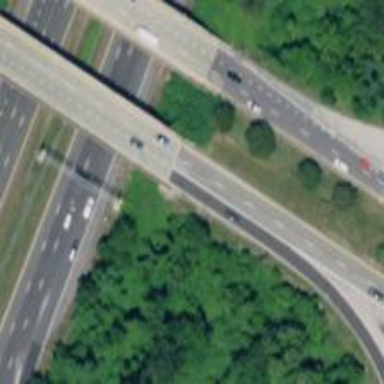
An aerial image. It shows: Motorway junction.